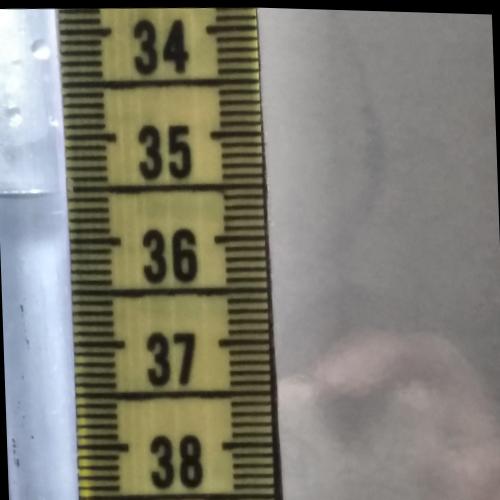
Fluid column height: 35.5 cm